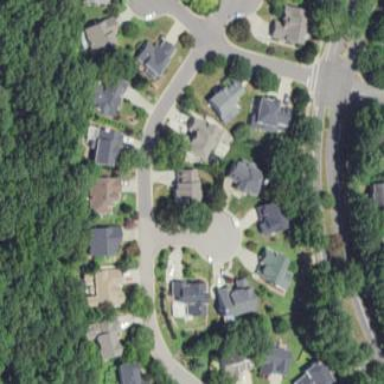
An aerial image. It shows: Residential area within neighborhood.